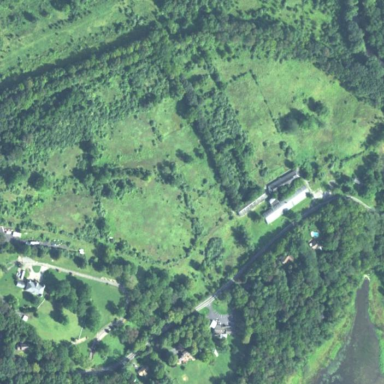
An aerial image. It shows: Farmyard area.